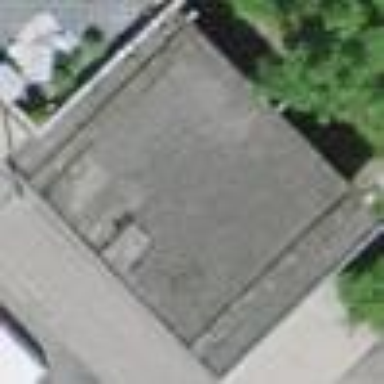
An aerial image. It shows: View of roof of building.